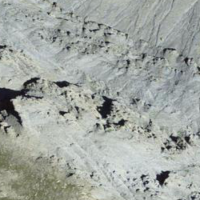
EUNIS habitat code: 48
Species observed at this site:
Marmota marmota
Capra ibex